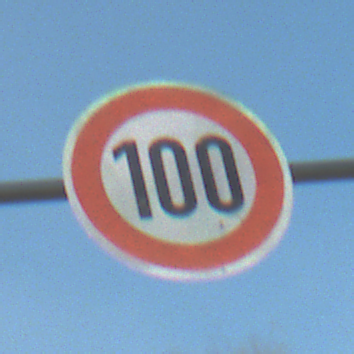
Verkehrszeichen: Geschwindigkeit100
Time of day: MorningAfternoon
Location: Outdoor (Suburban)
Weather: Clear
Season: NotSpecified
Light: Natural